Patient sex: M
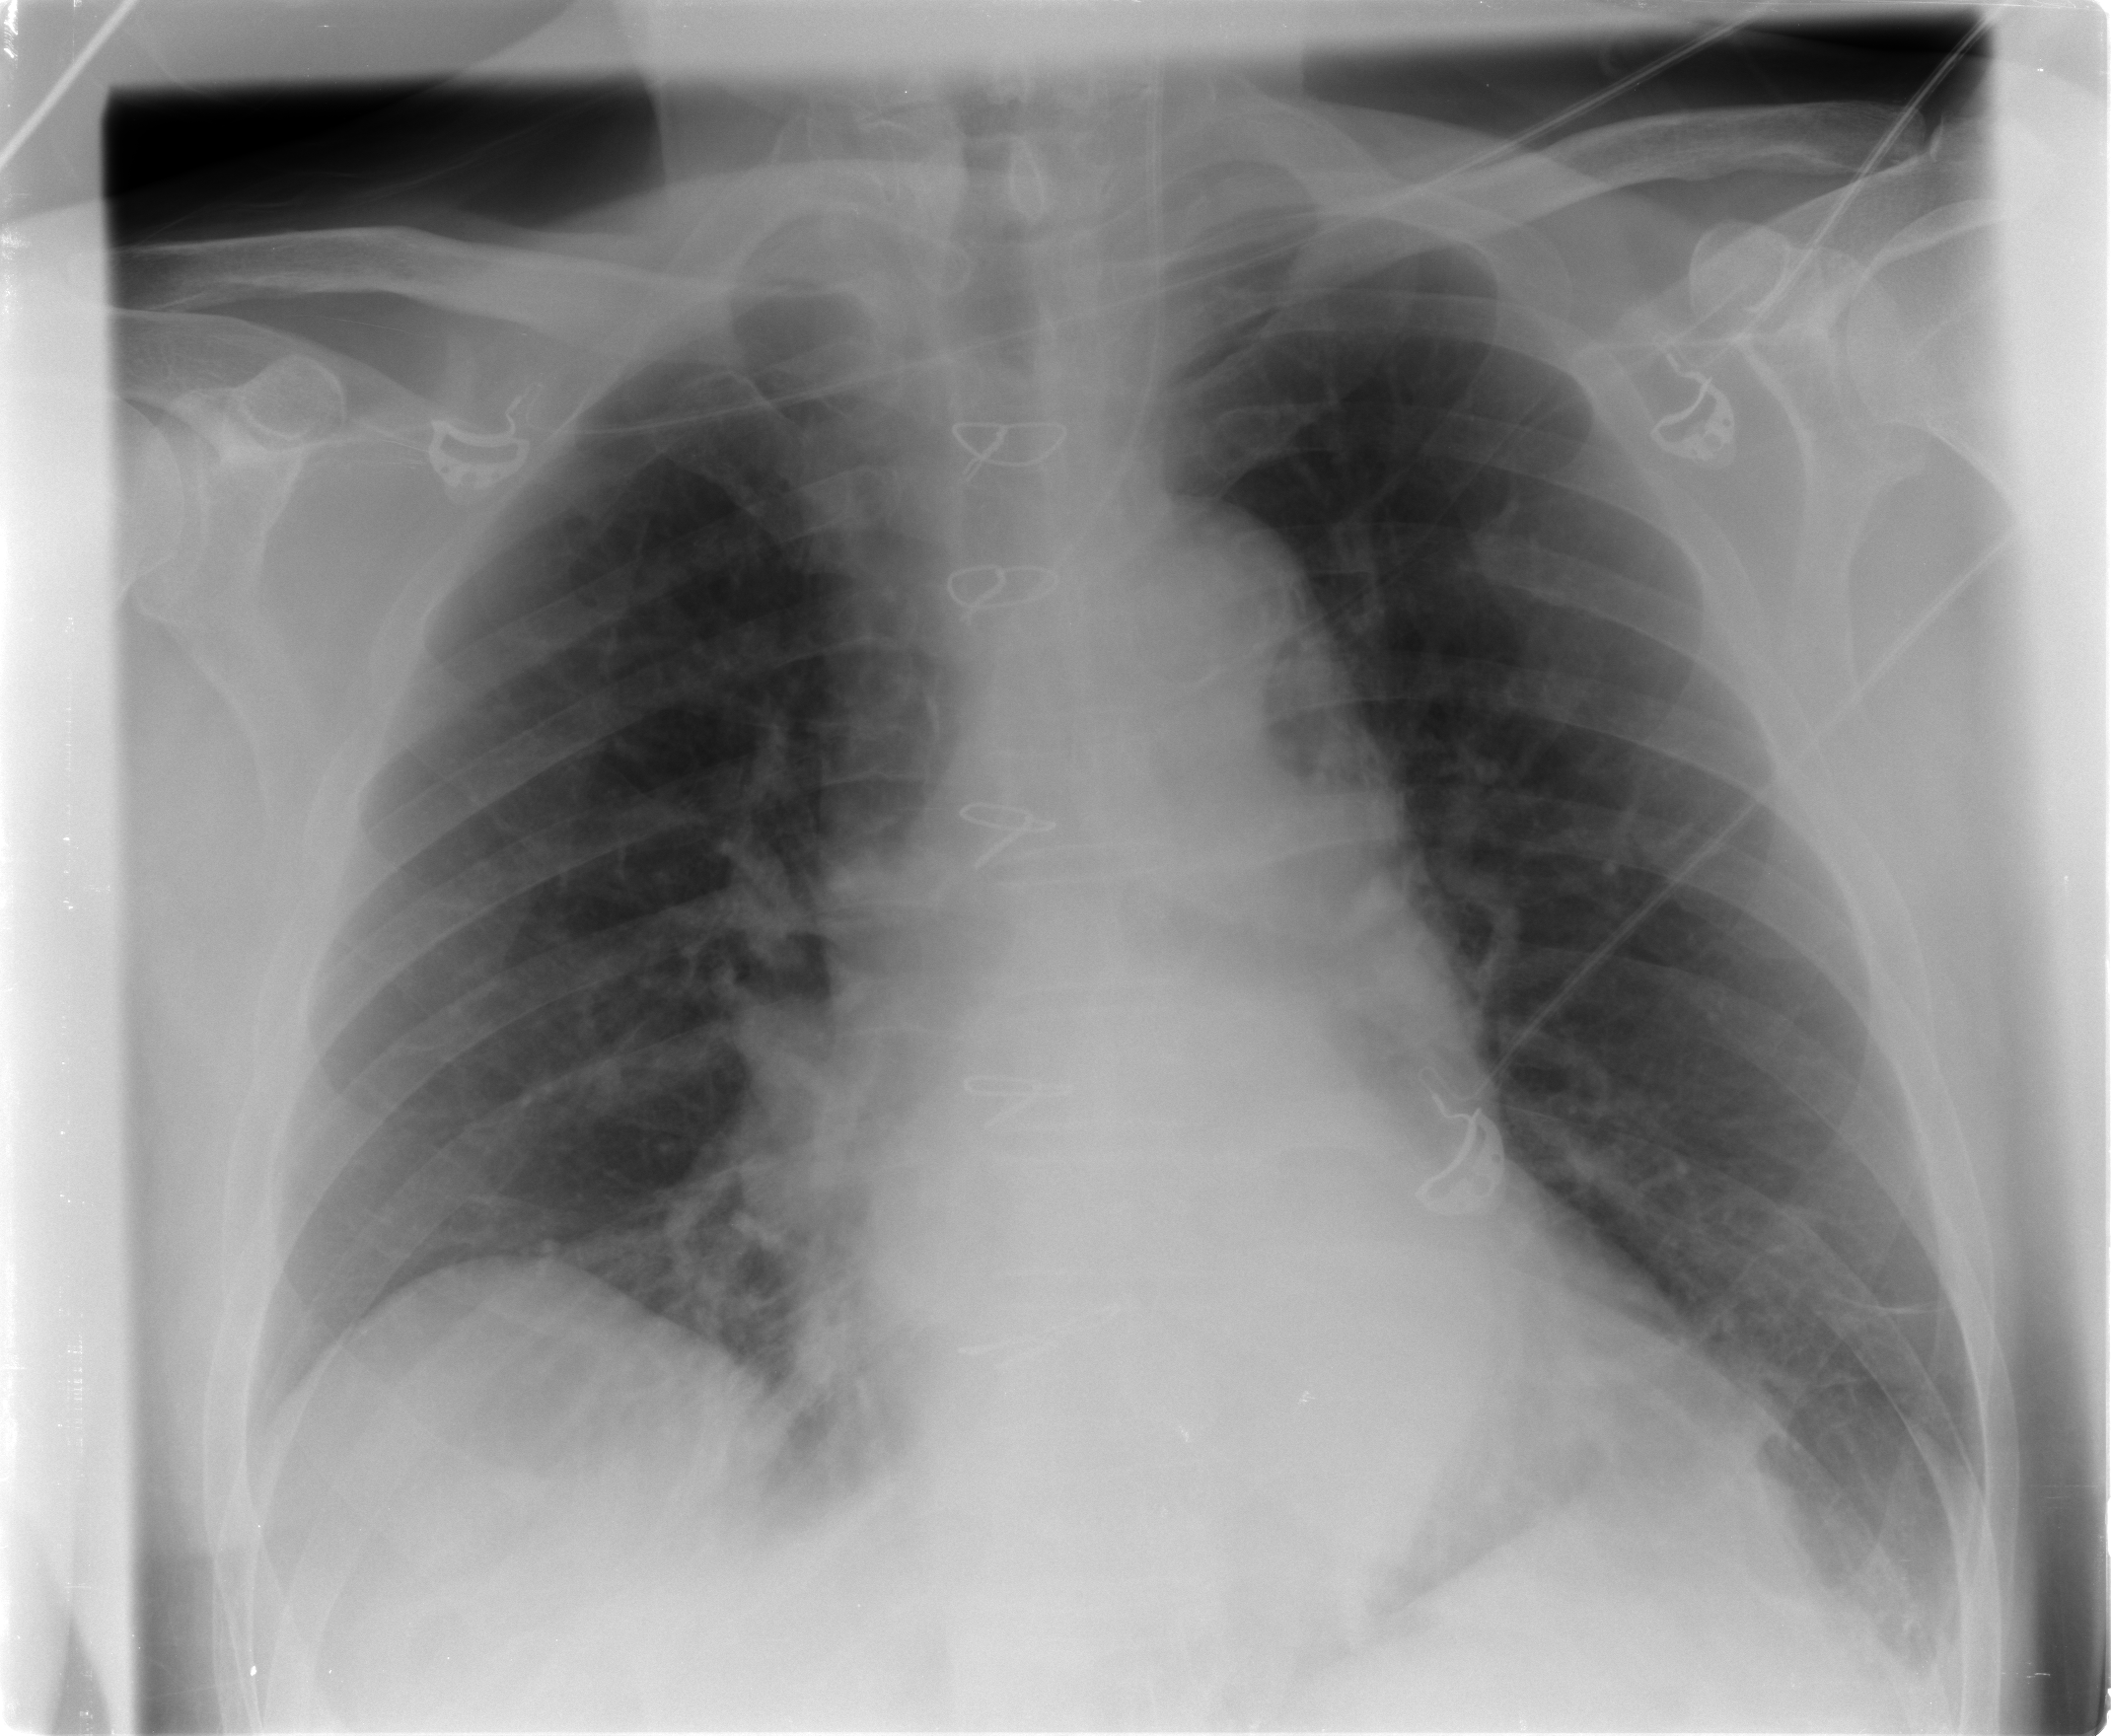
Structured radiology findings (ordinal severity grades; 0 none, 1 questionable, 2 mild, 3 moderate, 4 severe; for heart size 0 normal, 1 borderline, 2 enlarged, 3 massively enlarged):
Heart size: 1
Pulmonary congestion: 2
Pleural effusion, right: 0
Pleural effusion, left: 1
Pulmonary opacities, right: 0
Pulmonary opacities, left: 0
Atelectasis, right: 0
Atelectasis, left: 2